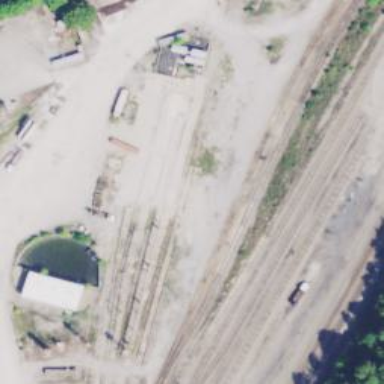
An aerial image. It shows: Railway yard for manifest purposes.